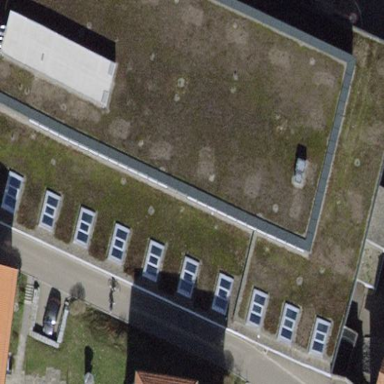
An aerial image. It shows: Building part with flat roof.